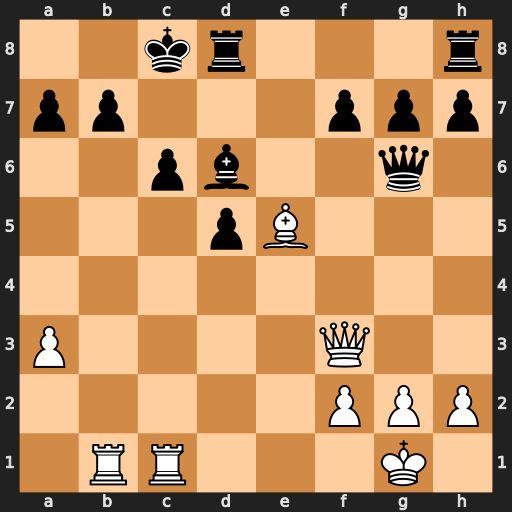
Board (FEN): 2kr3r/pp3ppp/2pb2q1/3pB3/8/P4Q2/5PPP/1RR3K1
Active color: w
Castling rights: -
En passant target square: -
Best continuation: Qb3 Rd7 Rxc6+